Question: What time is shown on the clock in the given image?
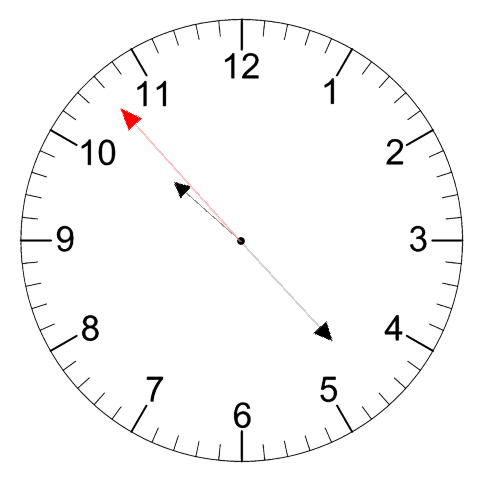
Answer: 10:22:53